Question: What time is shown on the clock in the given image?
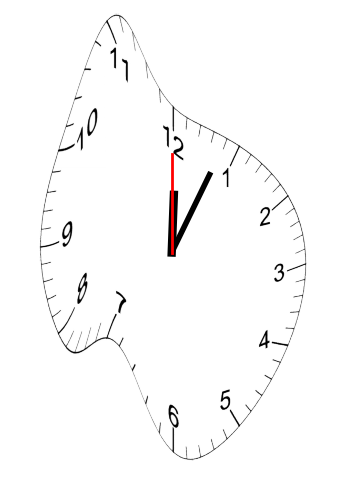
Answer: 12:04:00